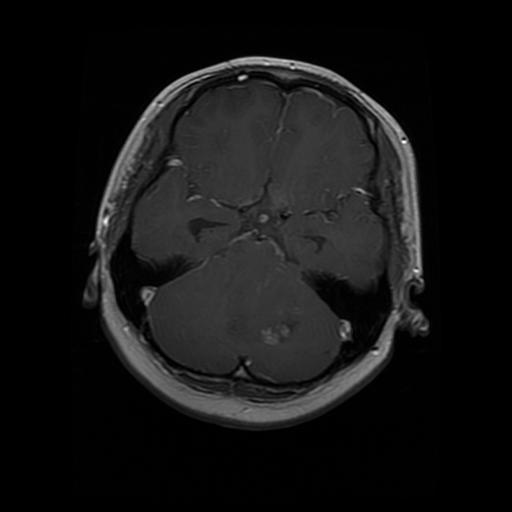
Label: glioma